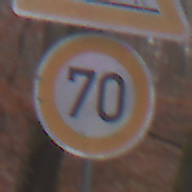
Verkehrszeichen: Geschwindigkeit70
Zusatzzeichen oben: SplittSchotter
Umgebung: Outdoor, Nature
Tageszeit: Midday
Wetter: Overcast
Licht: Natural
Jahreszeit: Autumn
Kontrast: LowContrast